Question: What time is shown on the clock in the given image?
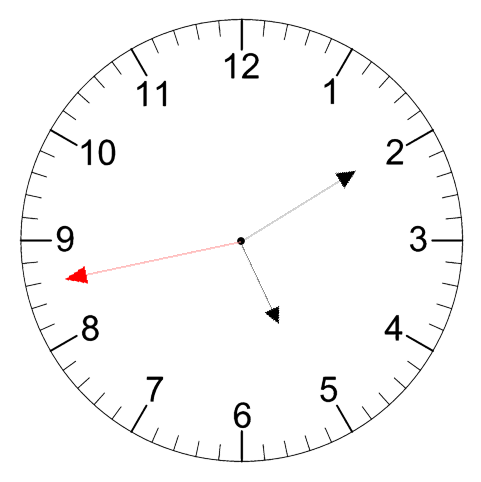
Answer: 05:09:43